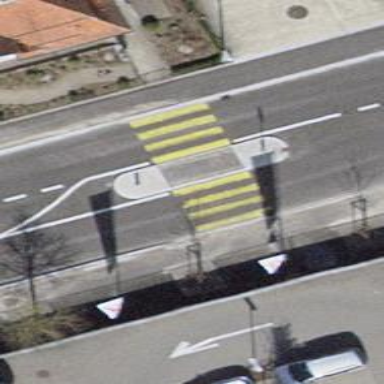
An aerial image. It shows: Uncontrolled road crossing with markings.